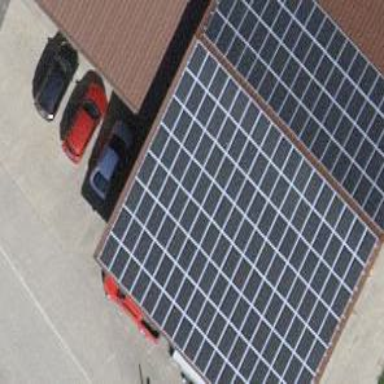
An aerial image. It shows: Solar power generator using photovoltaic panels.